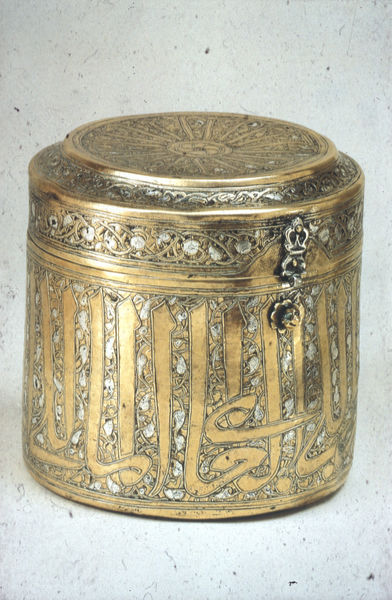
Titel: Messingbüchse aus Ägypten oder Syrien
Standort: Kuwait
Institution: Al-Sabah-Sammlung
Schlagwörter: blau, weiß, blume, blumen, schmuck, blüten, rose, schloss, muster, ornament, zylinder, alt, silber, steine, sonne, gold, decke, pflanzen, edelsteine, perlen, rund, affe, ranken, schrift, linien, essen, jugendstil, dekor, ornamente, verzierung, metall, balken, bronze, schriftzeichen, geschlossen, zierlich, foto, fotografie, photographie, truhe, deckel, gefäß, messing, dose, orient, orientalisch, religion, perlmutt, parallel, schnitt, kupfer, buchstaben, kiste, gebet, gravur, ranke, einlegearbeit, intarsie, intarsien, girlanden, senkrecht, verziert, arabisch, scharnier, verschlungen, golden, schatulle, filigran, kunsthandwerk, perlmut, ziseliert, art deco, email, kästchen, islam, osmanisch, türkei, behälter, aufbewahrung, schliesse, verschluss, kostbar, kleinod, elfenbein, zylindrisch, motive, ägypten, historisch, dreckig, arabeske, goldschmied, behältnis, büchse, zucker, islamisch, iran, persisch, montierung, riegel, kunstvoll, kufi, berschlag, döschen, inntarsien, kufisch, neillo, niello, platin, tauschiert, innschrift, verriegelung, erschluss